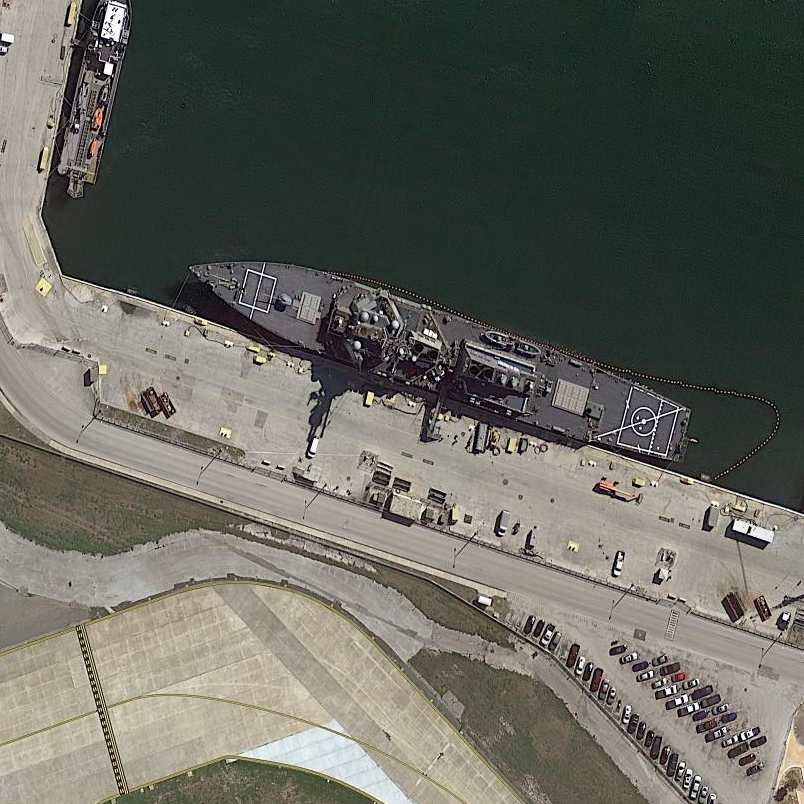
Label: Arleigh_Burke-class_destroyer